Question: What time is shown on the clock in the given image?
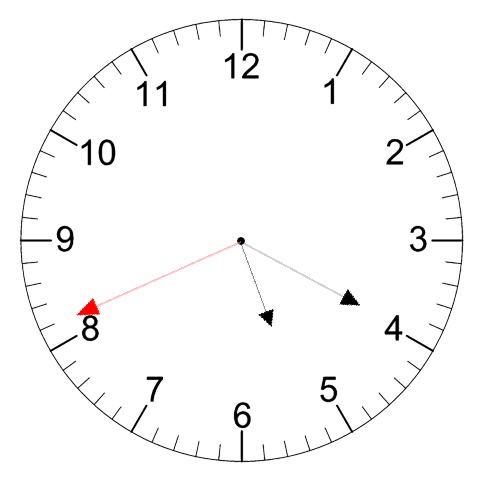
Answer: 05:19:41